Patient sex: M
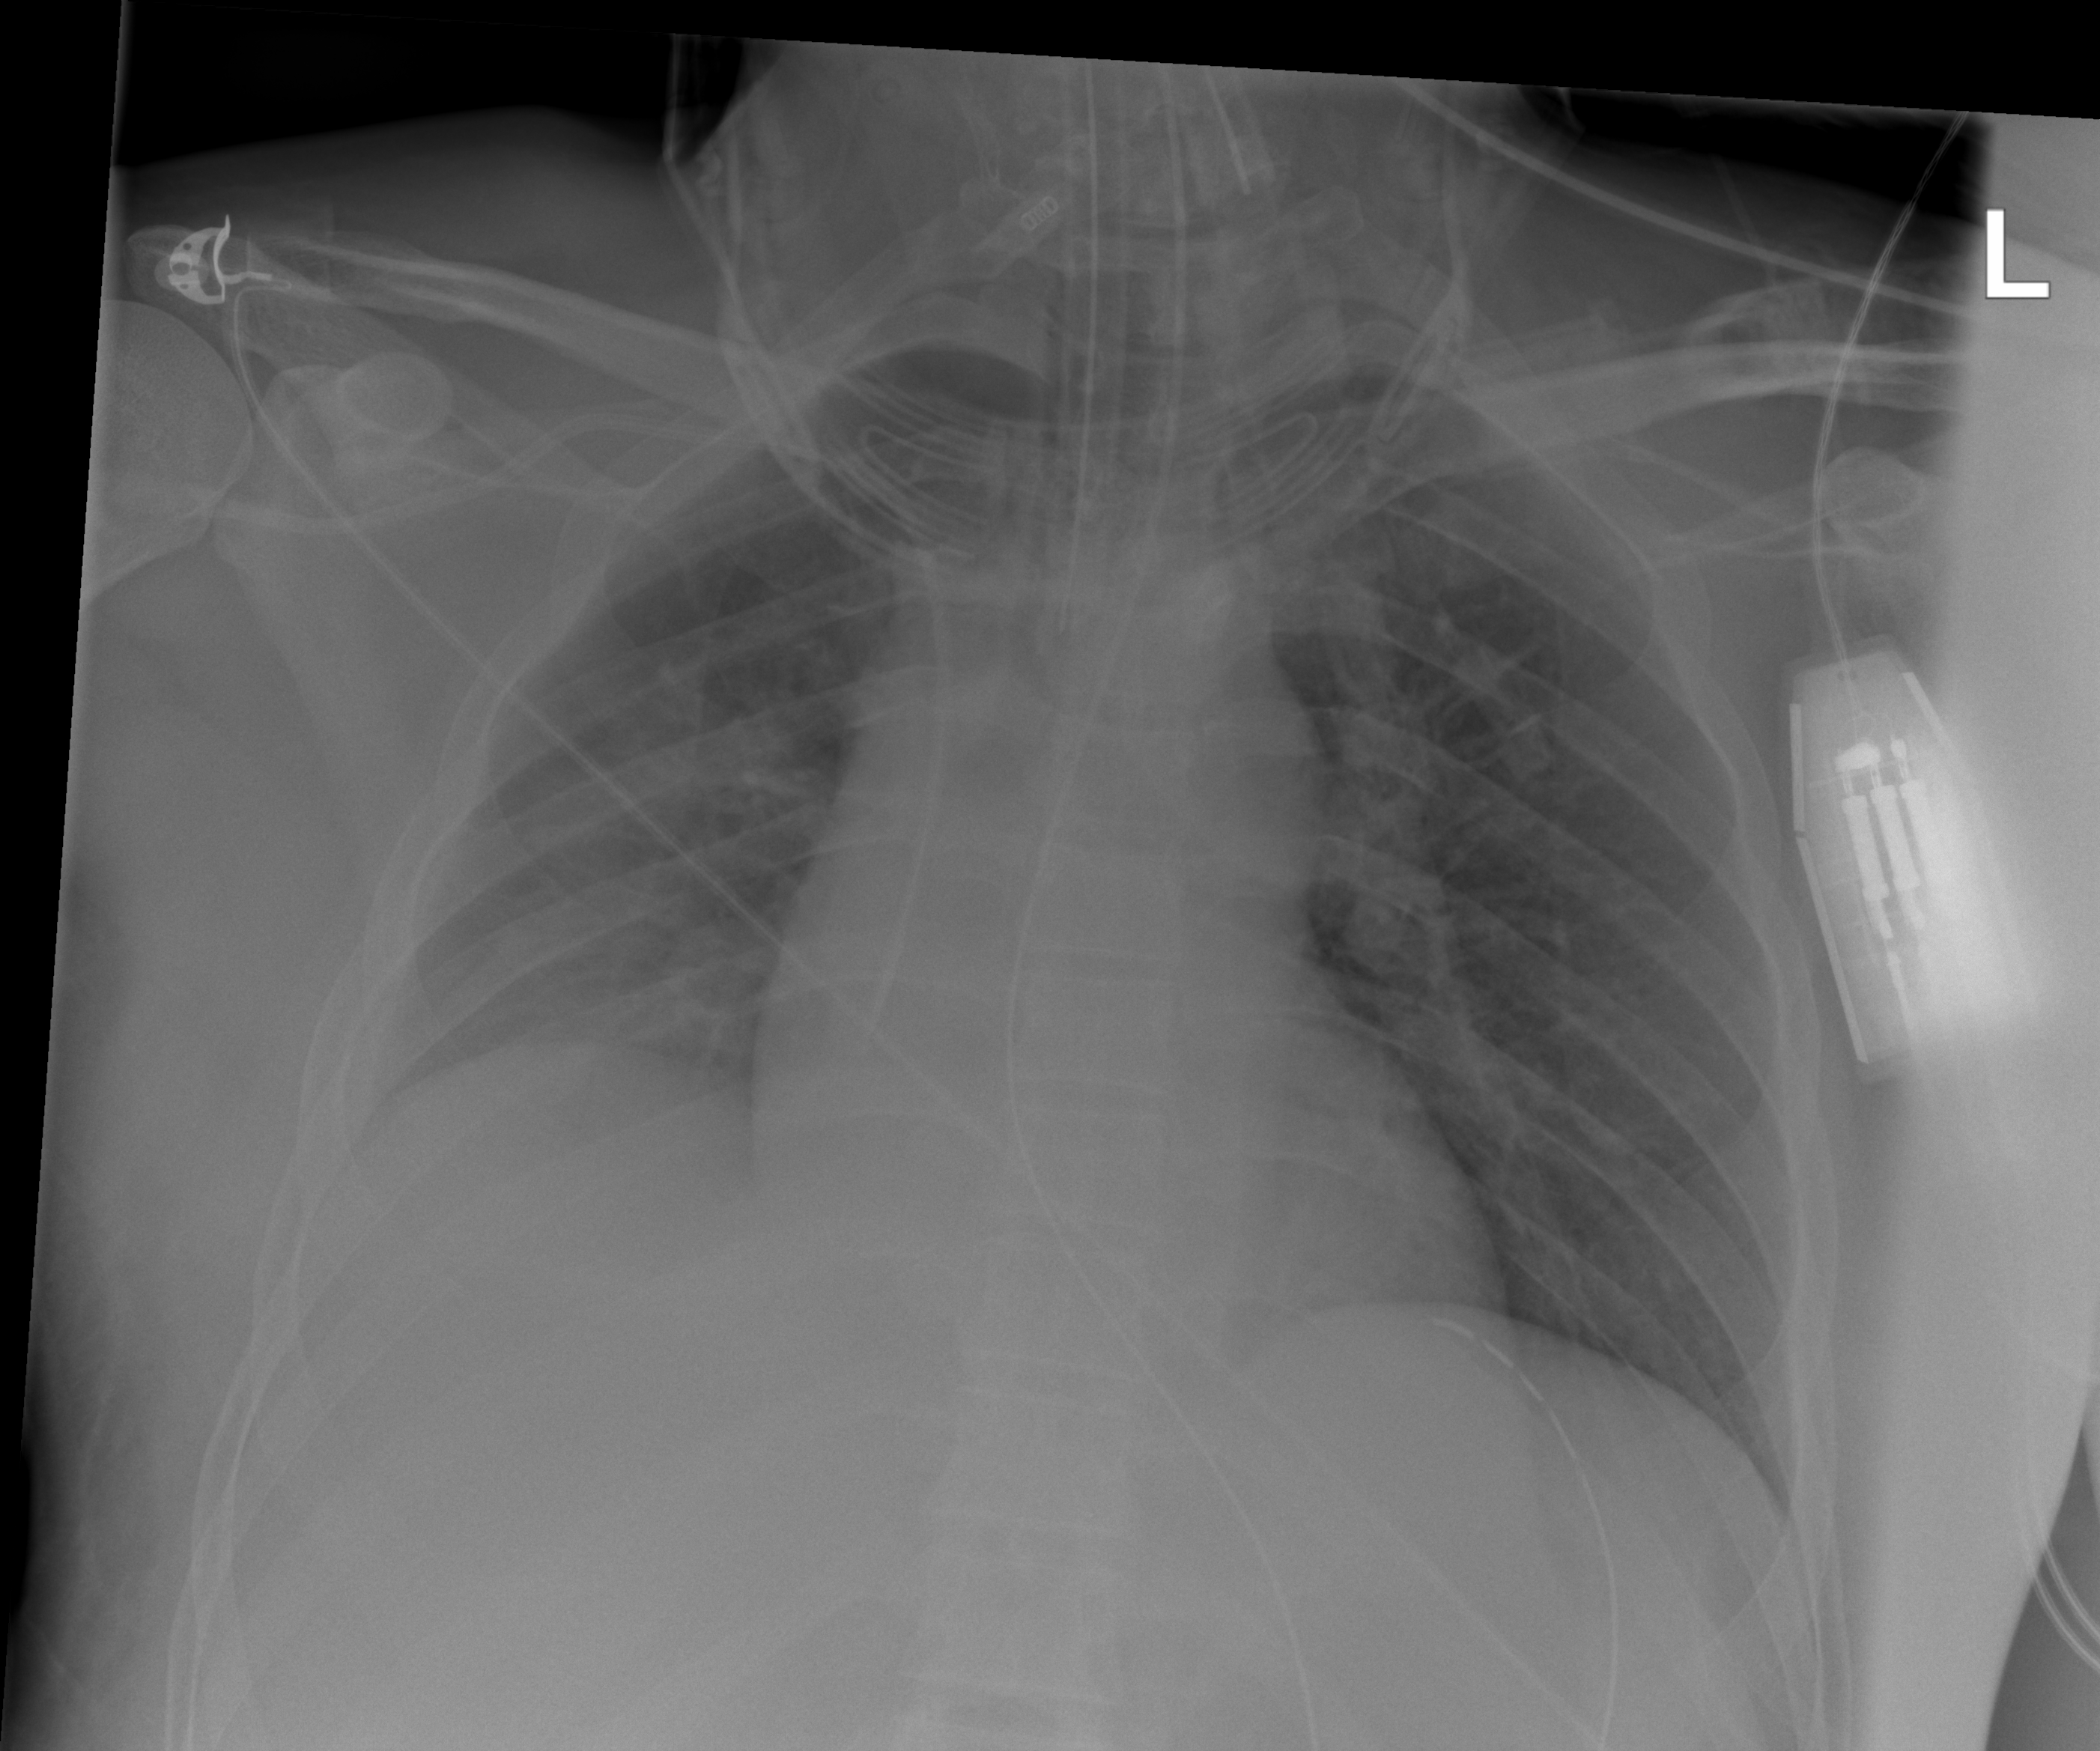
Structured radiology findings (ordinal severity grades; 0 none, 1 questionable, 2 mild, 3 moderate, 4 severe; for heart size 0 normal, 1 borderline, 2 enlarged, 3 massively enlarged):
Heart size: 1
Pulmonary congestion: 0
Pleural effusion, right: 0
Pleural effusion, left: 0
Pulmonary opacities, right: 2
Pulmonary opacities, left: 0
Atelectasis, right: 2
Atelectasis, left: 0